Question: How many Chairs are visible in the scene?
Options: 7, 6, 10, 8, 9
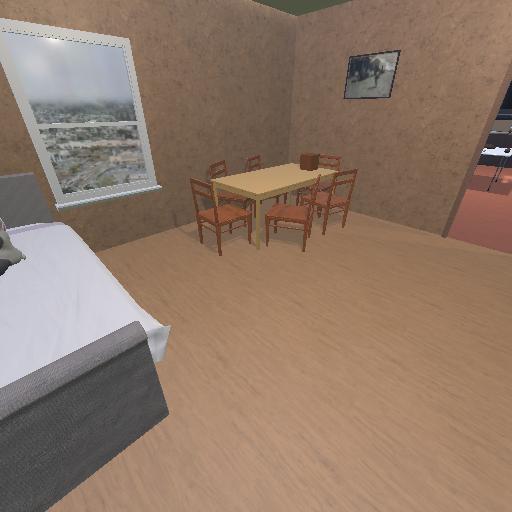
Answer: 7